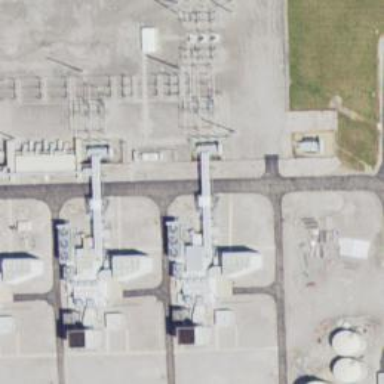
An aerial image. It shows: Gas-powered generator. It is gas turbine type generator.